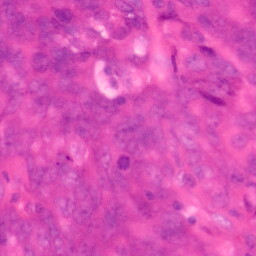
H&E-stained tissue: Colon